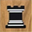
Piece: bR